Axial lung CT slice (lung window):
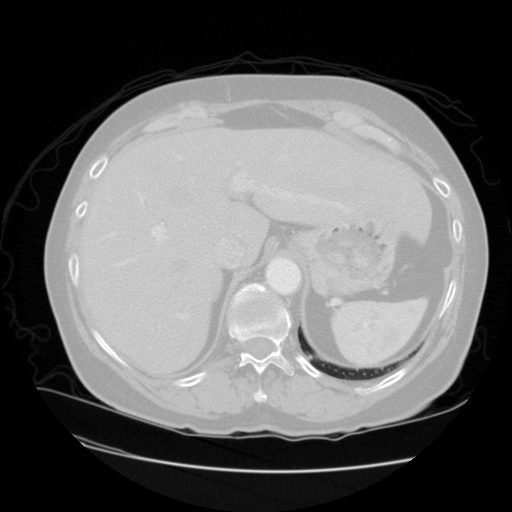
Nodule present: no